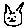
Label: cat